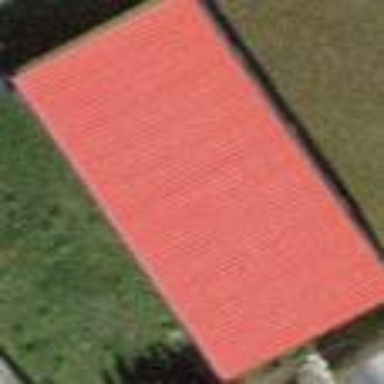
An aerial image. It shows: Group of garages.